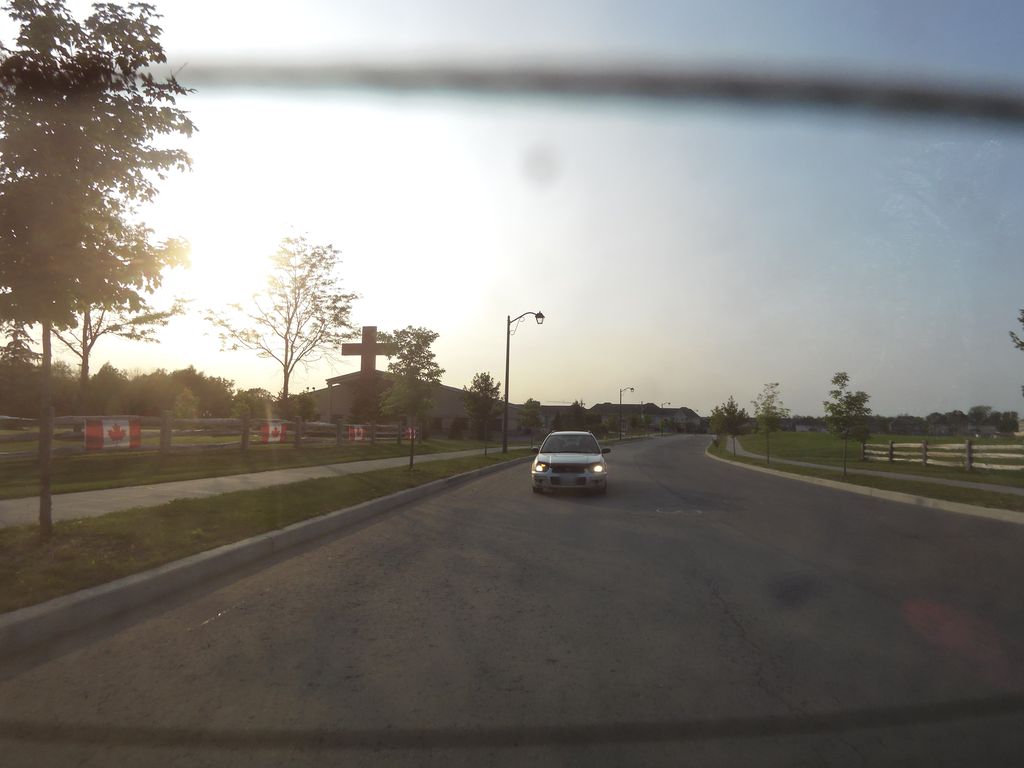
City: ottawa-gatineau